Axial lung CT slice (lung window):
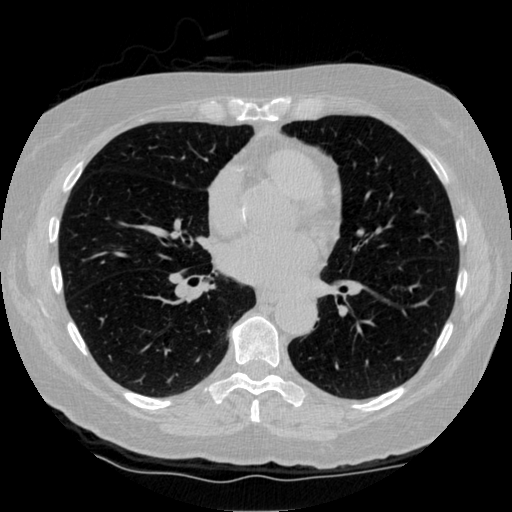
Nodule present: no